Question: : I'm new to web development, and I'm not too good with JavaScript.
: I'm building an event calendar with CodeIgniter, and I'm hiding elements on mobile devices that need to be displayed elsewhere on the page when an event occurs. The elements being hidden are '<ul>'s, and they need to be displayed on another portion of the page when their cooresponding '<span>'s with the class '.day_listing_mobile' are selected. I've been working with different methods, but I haven't been able to find a solution out for hours as I'm not strong in the realm of jQuery/Ajax/JavaScript.
: What methods would be required to make the hidden '<ul>'s be displayed on a different portion of the page when their corresponding '<span>'s are selected?
:
'''
(function($) {
var isMobile = (/iphone|ipad|ipod|android|blackberry|mini|windows\sce|palm/i.test(navigator.userAgent.toLowerCase()));
if (isMobile) {
$('.event_list').hide(); // setting display:none; on all .event_list <ul> elements
// attach click event to the <span class="day_listing"> elements
$('.day_listing_mobile').click(function() {
var eventList = $(this).sibling('.event_list').clone();
$(this).sibling('.event_list').remove();
$('#mobile_show_content').append(eventList);
});
}
})(jQuery);
'''
'var $eventList = $(this).sibling('.event_list').clone();' :

:
'''
{cal_cell_content}
<span class="day_listing_mobile">
{day}
</span>
<ul class="event_list">
{content}
</ul>
{/cal_cell_content}
{cal_cell_content_today}
<span class="day_listing_mobile" id="today_listing">
{day}
</span>
<ul class="event_list">
{content}
</ul>
{/cal_cell_content_today}
'''
:
'''
<div class="row">
<div class="twelve columns">
<?php echo $calendar; ?>
</div>
</div>
<div class="show-on-phones">
<div class="row">
<div class="twelve columns" id="mobile_show_content">
<!--I want the <ul>s to show up here-->
</div>
</div>
</div>
'''
Note that the CodeIgniter calendar class generates above where I want to display the '<ul>'s.
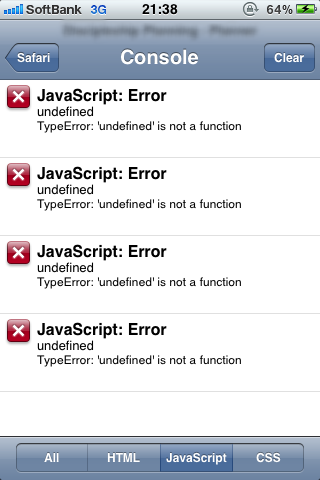
Answer: Just modify your 'click' event to move the data around the dom.
'''
$('.day_listing_mobile').click(function() {
var eventList = $(this).sibling('.event_list').clone();
$(this).sibling('.event_list').remove();
$('.mobile_show_content').append(eventList);
});
'''